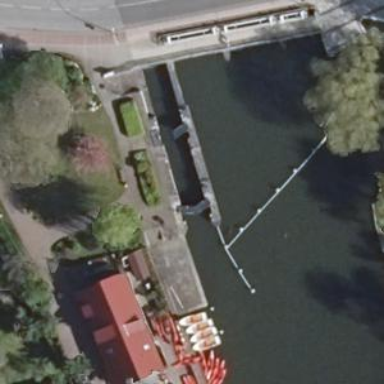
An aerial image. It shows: Lock gate along waterway.